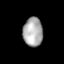
Tissue: lung
Cell type: Epithelial cells
Senescence score: 0.1349
Nuclear area (px): 561
Mean DAPI intensity: 171.057